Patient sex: M
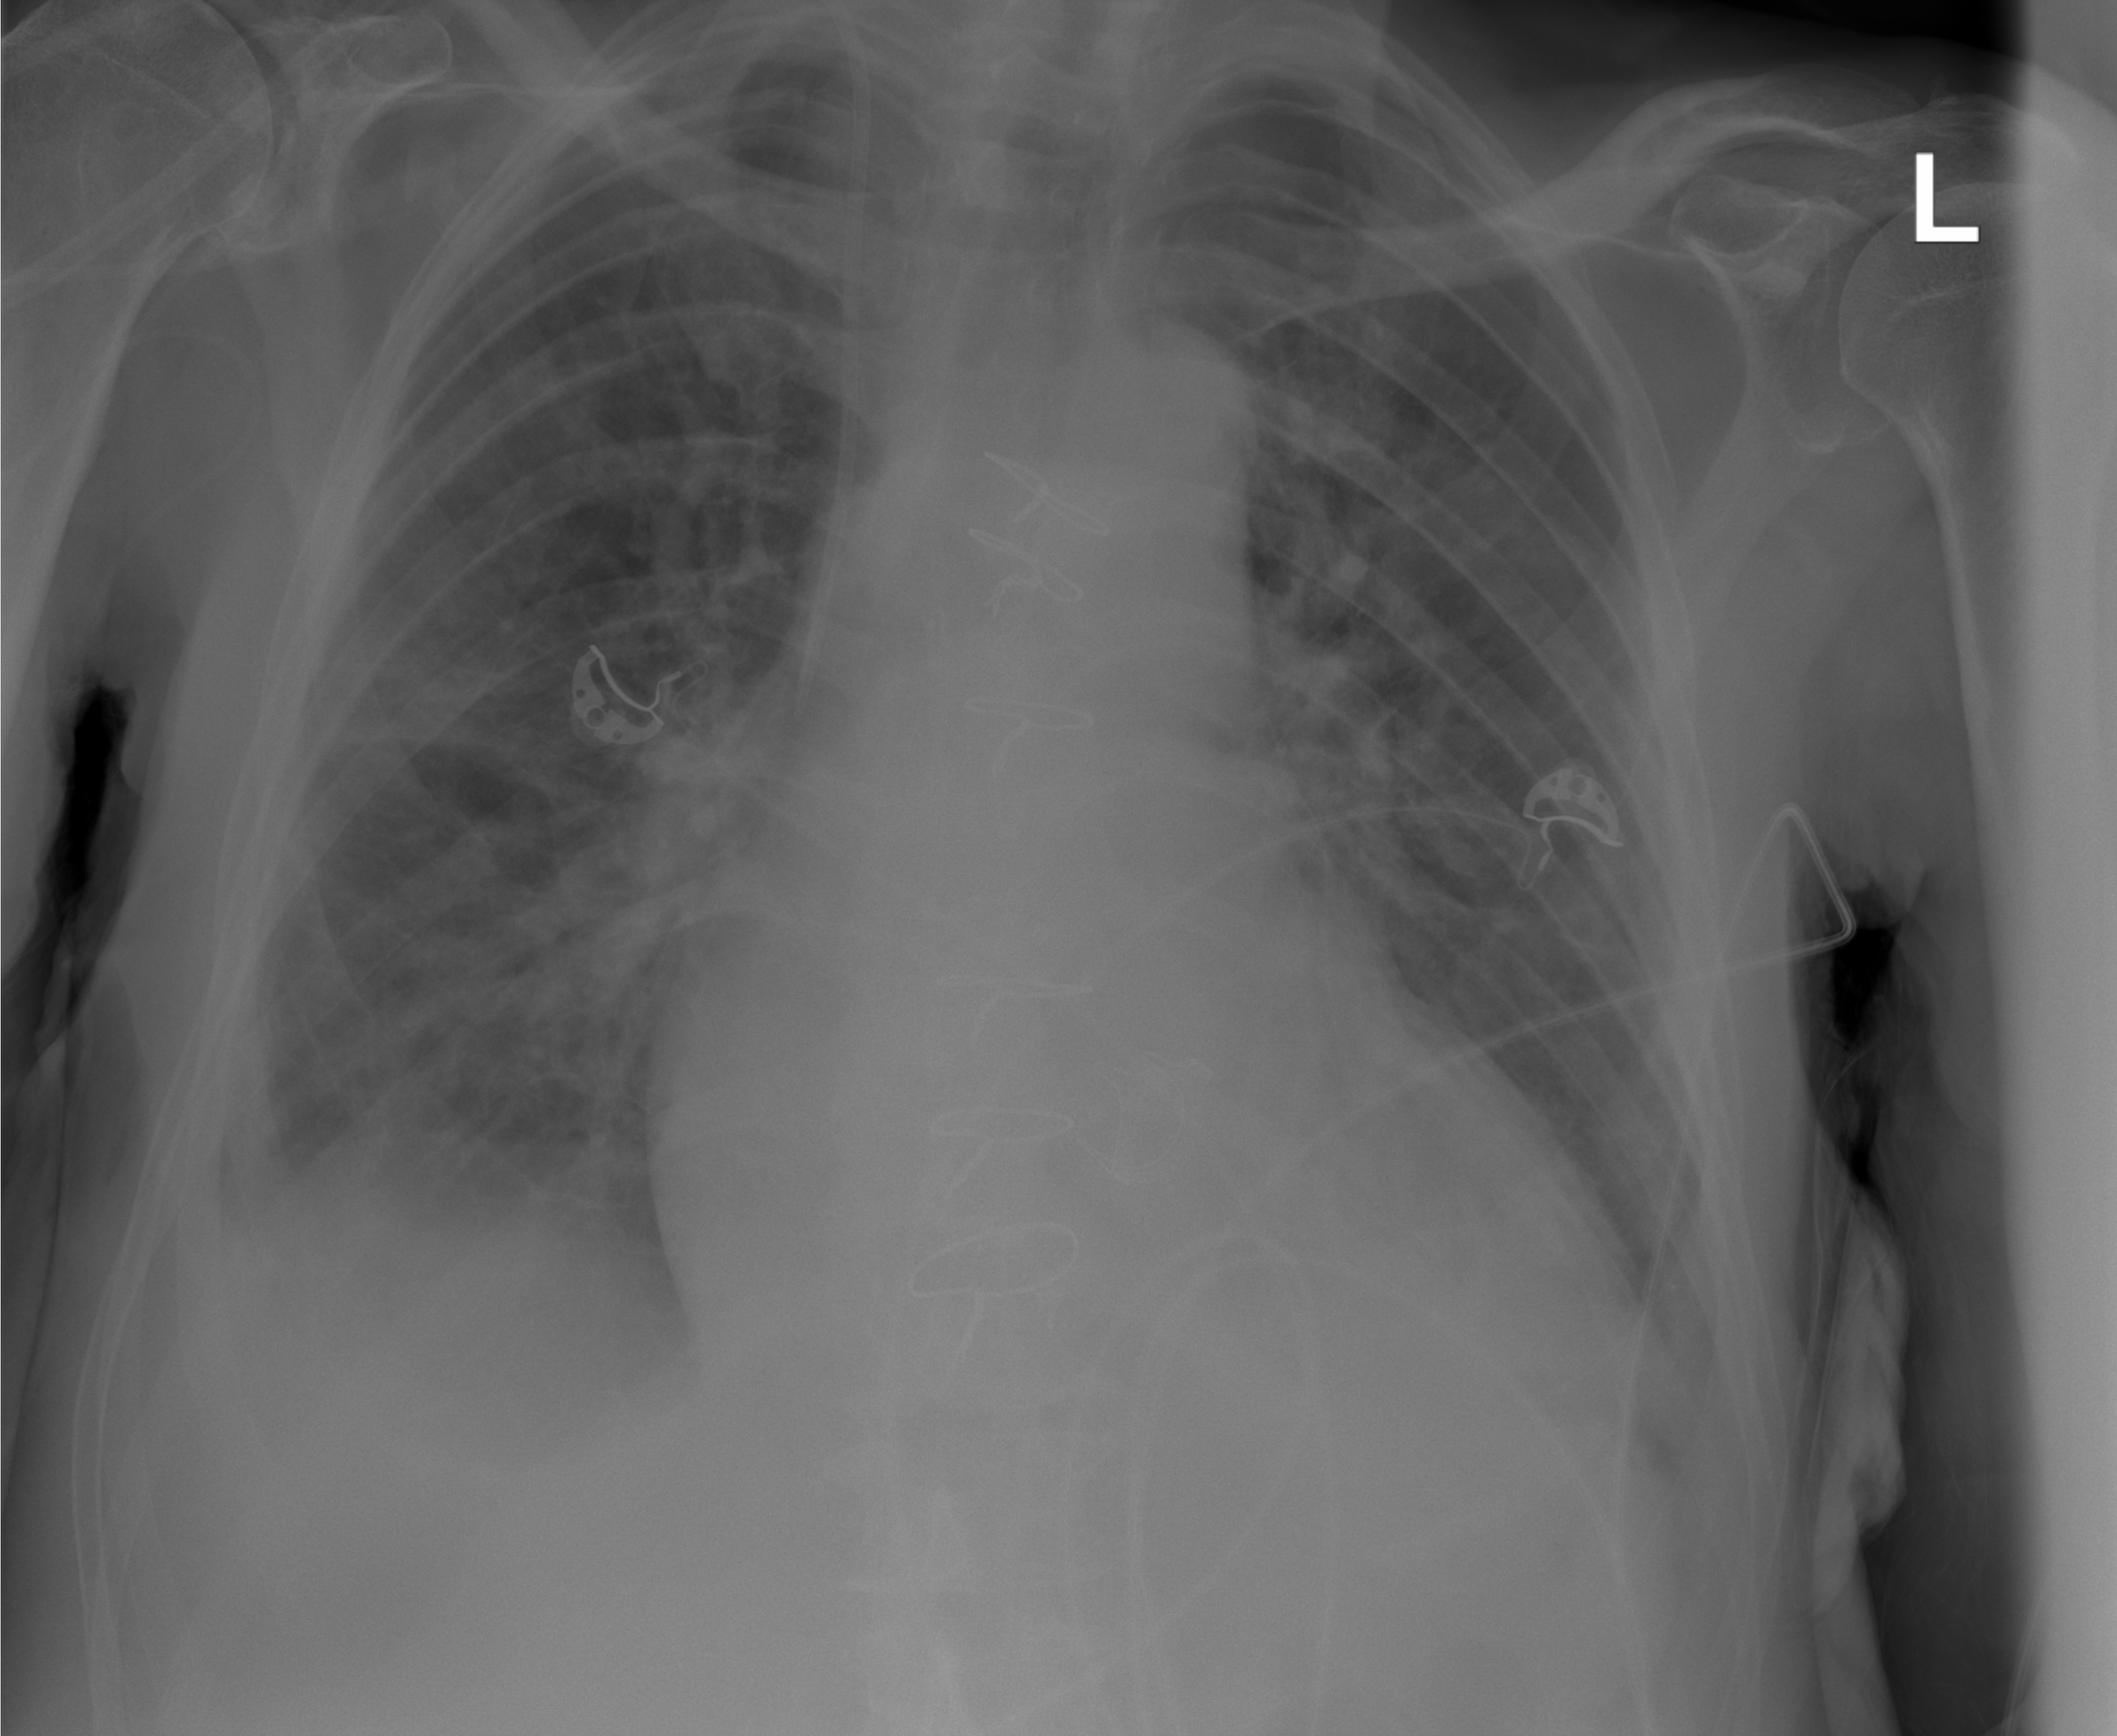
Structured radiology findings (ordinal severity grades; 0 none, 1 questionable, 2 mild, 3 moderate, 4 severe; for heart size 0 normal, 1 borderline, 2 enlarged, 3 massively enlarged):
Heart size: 2
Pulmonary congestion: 2
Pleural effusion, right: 2
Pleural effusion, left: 2
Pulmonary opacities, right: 2
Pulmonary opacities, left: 0
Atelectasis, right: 3
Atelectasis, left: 2